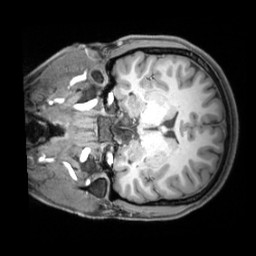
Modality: T1w
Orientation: coronal
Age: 26
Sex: female
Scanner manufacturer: siemens
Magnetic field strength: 3 T
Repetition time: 1.97 s
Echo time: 0.00206 s